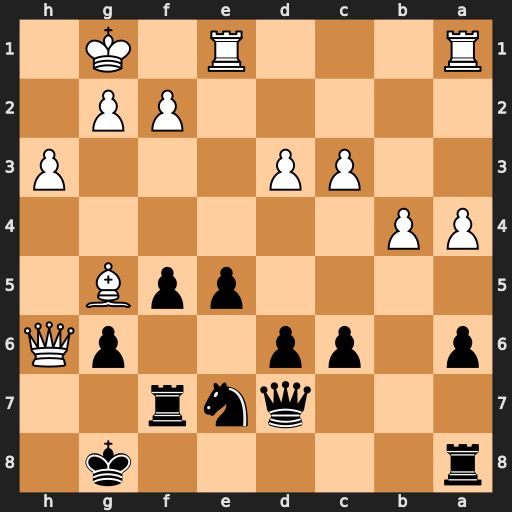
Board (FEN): r5k1/3qnr2/p1pp2pQ/4ppB1/PP6/2PP3P/5PP1/R3R1K1
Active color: b
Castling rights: -
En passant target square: -
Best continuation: Rh7 Qxh7+ Kxh7